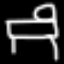
Label: bed